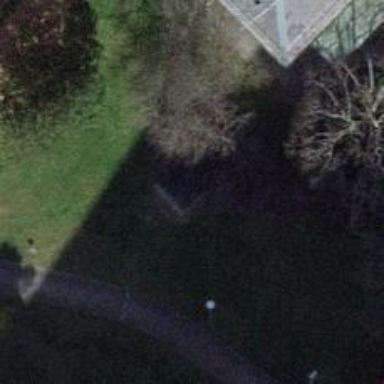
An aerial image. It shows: Picnic table located in leisure land area.